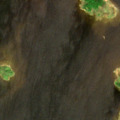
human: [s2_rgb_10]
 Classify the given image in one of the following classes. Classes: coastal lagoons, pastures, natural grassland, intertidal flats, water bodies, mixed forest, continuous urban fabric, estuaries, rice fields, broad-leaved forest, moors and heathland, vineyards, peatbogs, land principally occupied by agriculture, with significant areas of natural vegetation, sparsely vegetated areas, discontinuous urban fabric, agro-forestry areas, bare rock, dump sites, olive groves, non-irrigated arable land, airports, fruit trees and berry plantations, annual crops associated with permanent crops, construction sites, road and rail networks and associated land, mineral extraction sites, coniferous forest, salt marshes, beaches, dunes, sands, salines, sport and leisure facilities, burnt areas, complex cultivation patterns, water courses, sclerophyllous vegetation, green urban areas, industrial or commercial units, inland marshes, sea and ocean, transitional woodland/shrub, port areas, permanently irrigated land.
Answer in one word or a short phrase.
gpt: sea and ocean